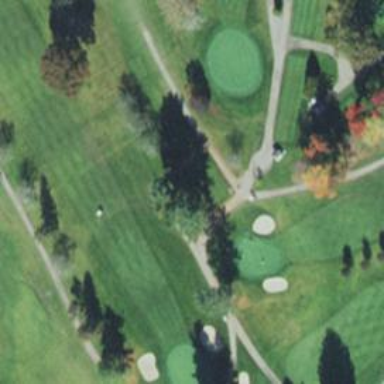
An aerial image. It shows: Path for both road and golf.